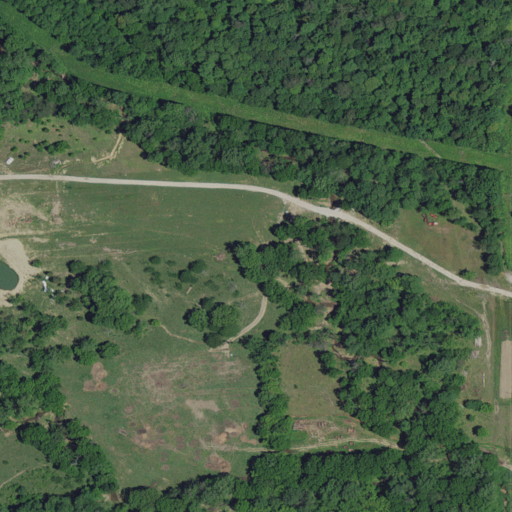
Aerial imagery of valley in Indiana named Eiseman Hollow containing deciduous forest, pasture, woody wetlands, and open development